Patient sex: M
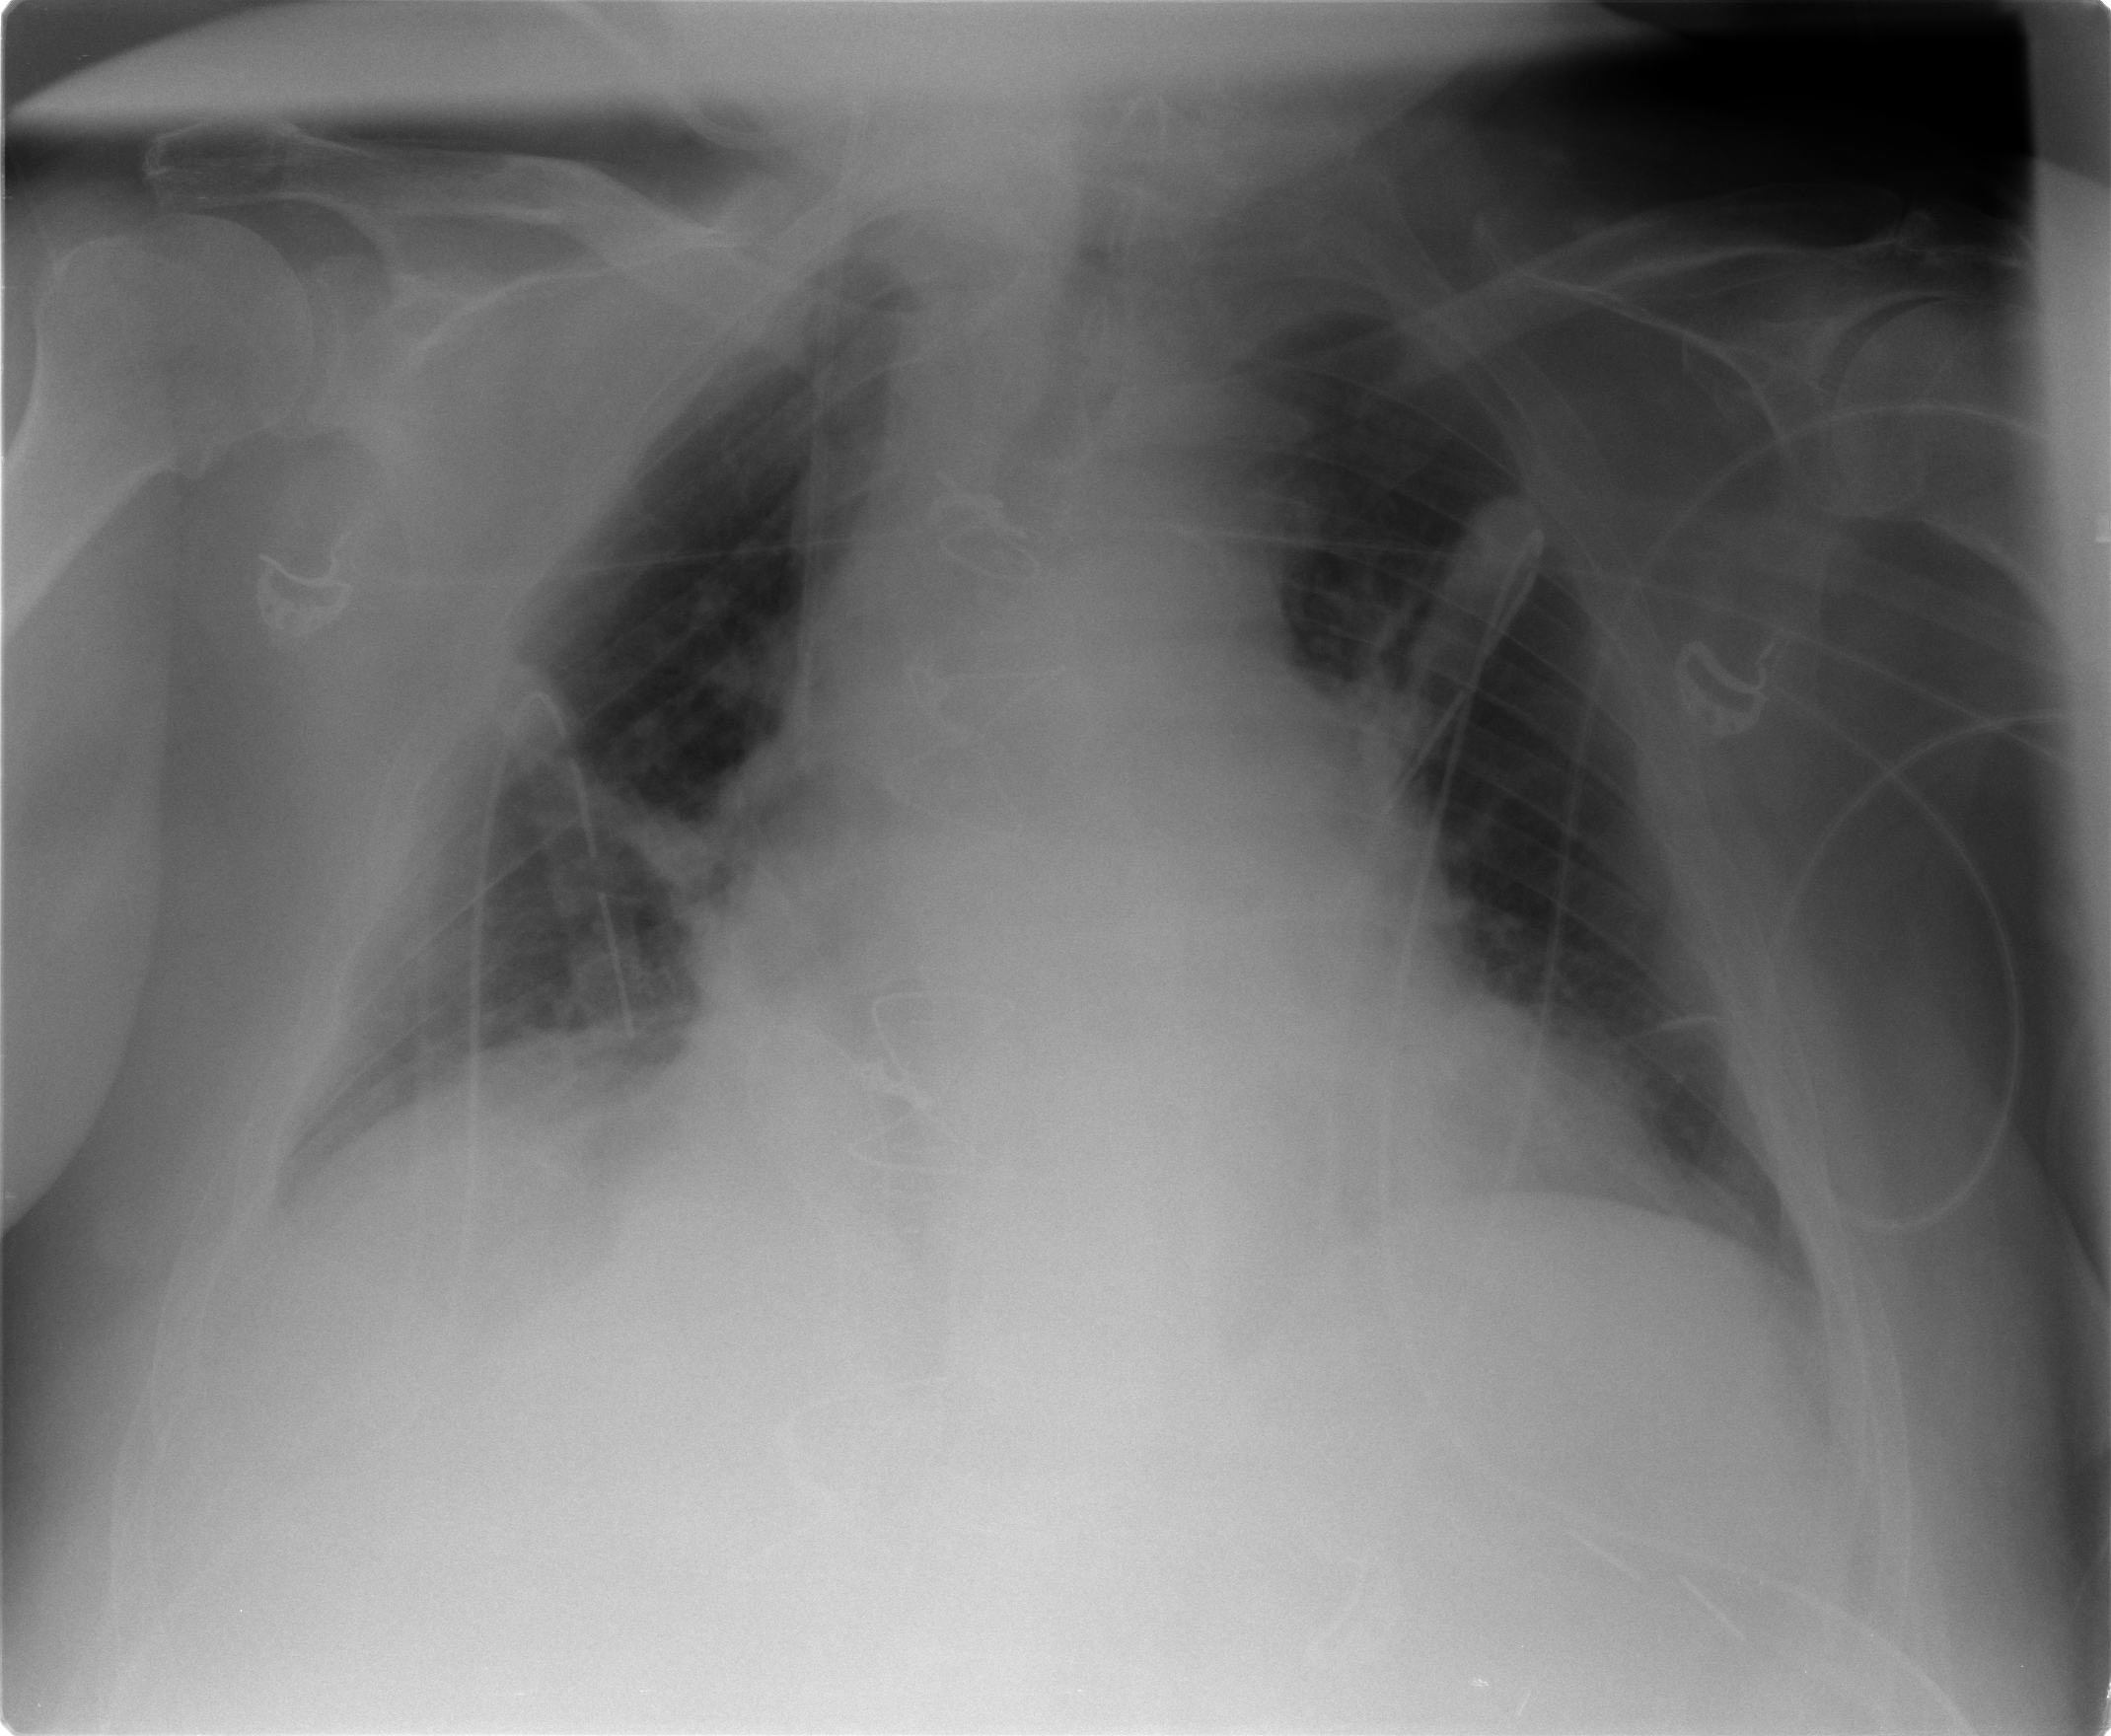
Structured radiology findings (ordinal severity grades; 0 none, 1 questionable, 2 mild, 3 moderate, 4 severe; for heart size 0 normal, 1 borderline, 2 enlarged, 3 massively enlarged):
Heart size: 2
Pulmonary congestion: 2
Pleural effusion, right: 0
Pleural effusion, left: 0
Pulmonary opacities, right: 0
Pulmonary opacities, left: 0
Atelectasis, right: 2
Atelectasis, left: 2